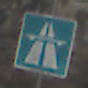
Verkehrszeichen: Autobahn
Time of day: MorningAfternoon
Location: Outdoor (Urban)
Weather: PartlyCloudy
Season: NotSpecified
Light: Natural